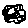
Label: cloud